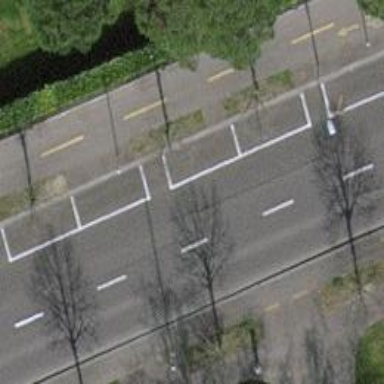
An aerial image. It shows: Avenue lined with trees.